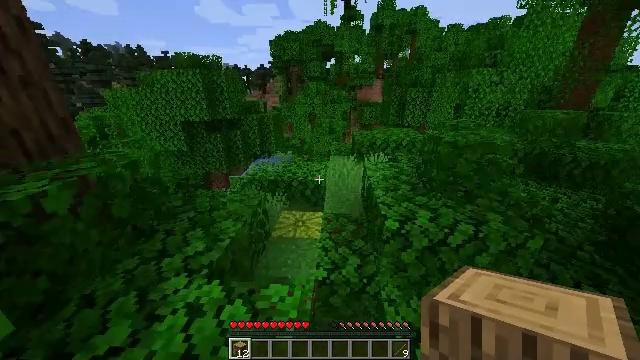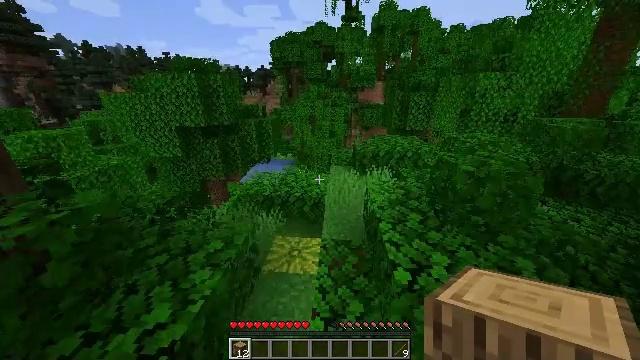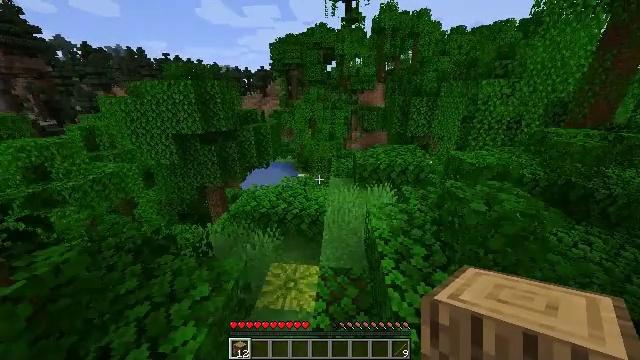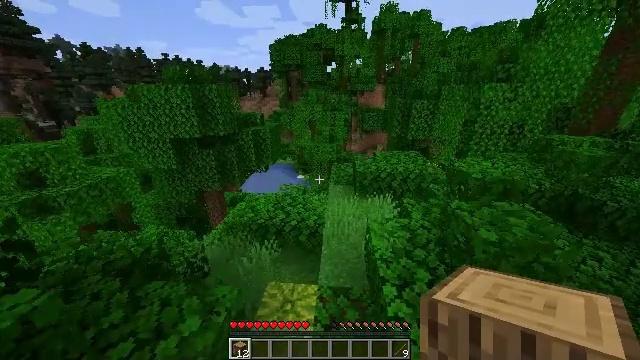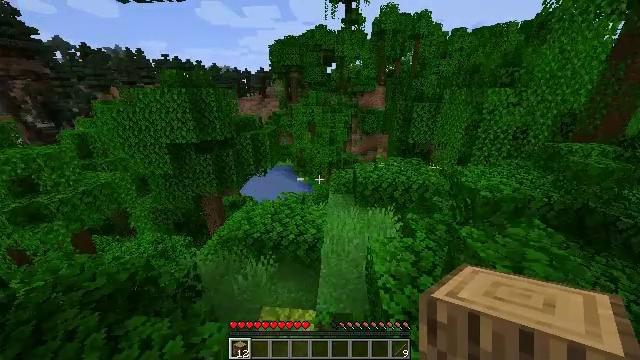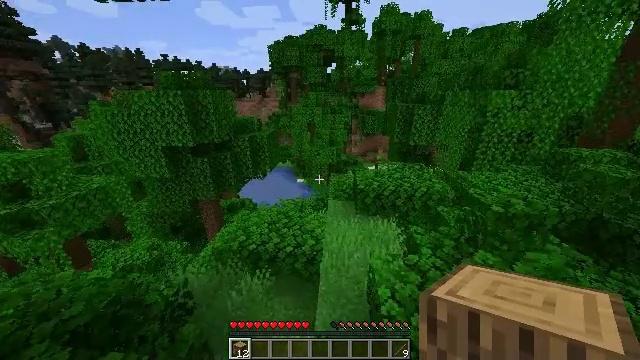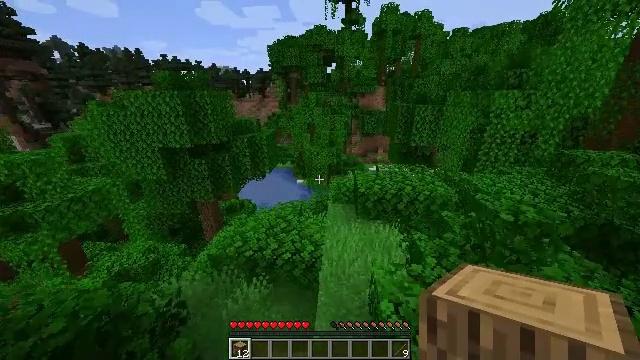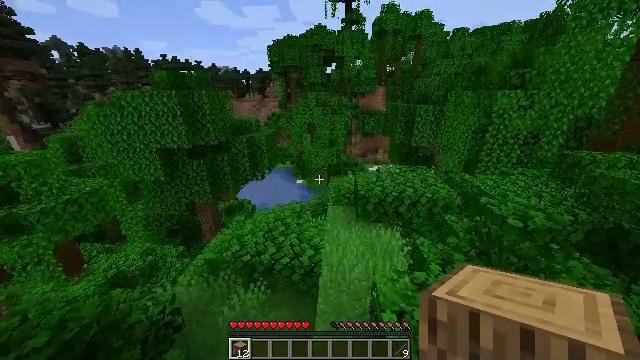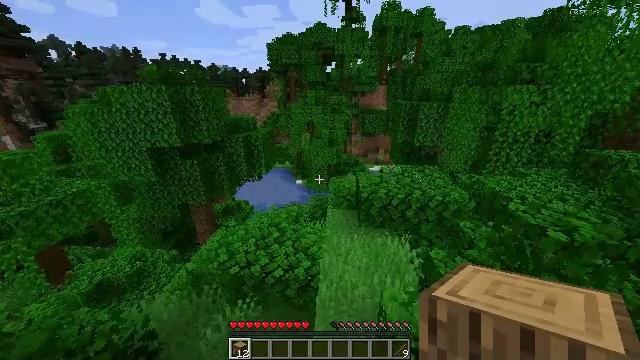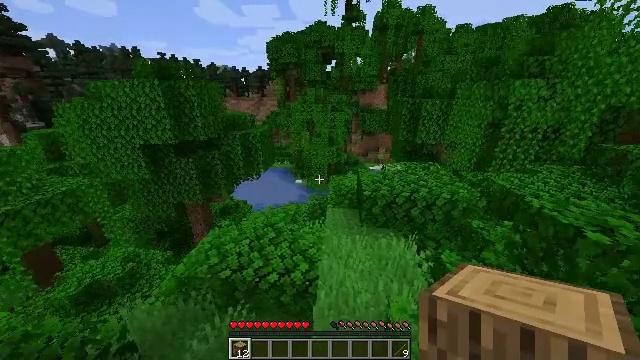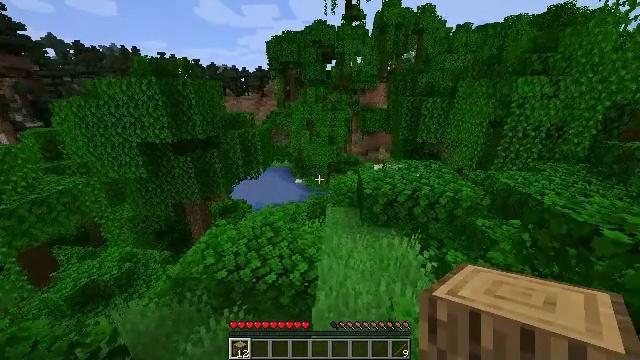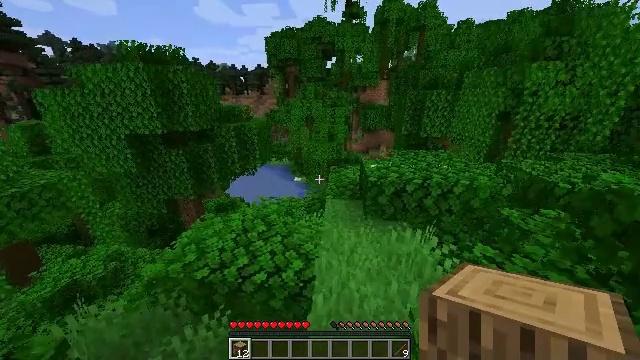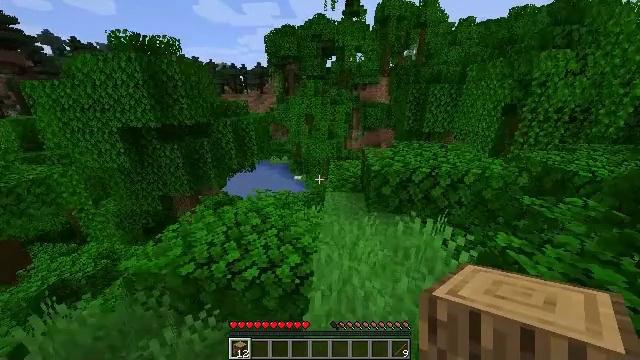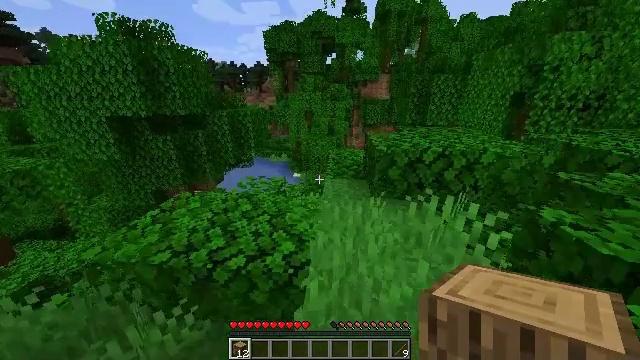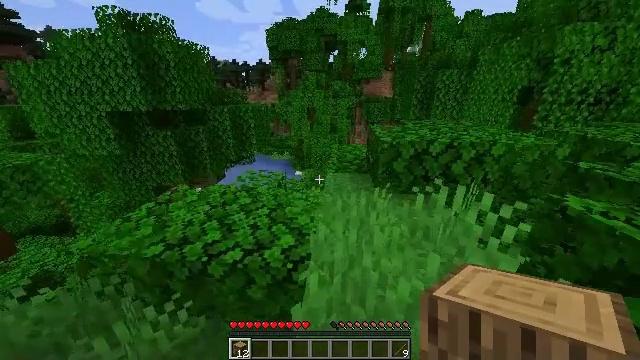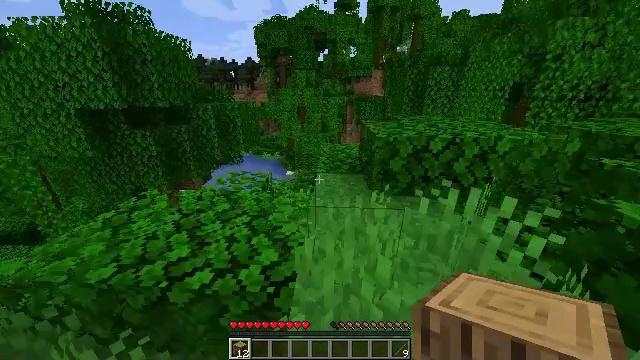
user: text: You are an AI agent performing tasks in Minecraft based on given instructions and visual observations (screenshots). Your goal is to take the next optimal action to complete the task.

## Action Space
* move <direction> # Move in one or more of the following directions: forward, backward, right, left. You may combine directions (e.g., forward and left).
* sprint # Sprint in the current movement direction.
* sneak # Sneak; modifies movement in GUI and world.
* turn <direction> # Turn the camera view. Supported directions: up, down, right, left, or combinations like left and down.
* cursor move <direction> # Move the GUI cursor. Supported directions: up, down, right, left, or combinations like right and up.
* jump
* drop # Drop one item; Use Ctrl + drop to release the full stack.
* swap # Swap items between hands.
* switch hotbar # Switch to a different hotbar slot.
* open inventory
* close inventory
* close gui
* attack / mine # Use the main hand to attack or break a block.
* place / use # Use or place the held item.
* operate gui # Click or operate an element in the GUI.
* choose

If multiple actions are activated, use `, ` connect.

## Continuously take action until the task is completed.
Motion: motion action
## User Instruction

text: Harvest melon from the farm.
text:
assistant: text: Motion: move forward, jump
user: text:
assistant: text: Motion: move forward, jump
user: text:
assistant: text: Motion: move forward, jump
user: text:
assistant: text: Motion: move forward, jump
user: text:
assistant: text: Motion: move forward, jump
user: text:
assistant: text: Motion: move forward, jump
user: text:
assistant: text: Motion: move forward, jump
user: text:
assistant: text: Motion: move forward, jump
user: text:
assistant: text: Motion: move forward, jump
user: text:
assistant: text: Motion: move forward, jump
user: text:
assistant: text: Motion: move forward, jump
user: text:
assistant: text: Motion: move forward, jump
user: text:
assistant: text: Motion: move forward, jump
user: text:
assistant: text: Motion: move forward, jump
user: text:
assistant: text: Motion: move forward, turn right
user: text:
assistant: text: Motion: move forward, turn right
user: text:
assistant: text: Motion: move forward
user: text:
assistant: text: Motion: move forward, turn right and up
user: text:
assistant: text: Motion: move forward, turn right and up
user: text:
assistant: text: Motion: move forward, turn right
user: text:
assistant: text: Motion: move forward
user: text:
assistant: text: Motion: move forward, turn left
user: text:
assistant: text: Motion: move forward, turn left
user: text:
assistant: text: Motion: move forward, turn left and up
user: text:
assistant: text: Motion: turn left and down
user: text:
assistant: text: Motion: turn left and down
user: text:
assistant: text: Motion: no_op
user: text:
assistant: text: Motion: no_op
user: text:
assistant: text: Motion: no_op
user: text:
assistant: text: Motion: no_op